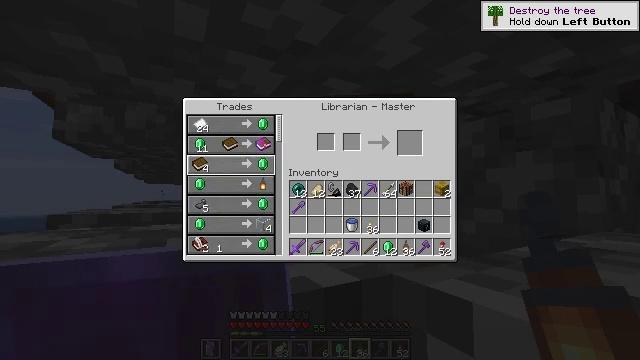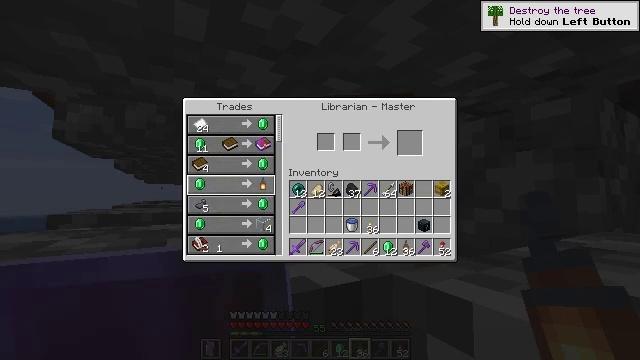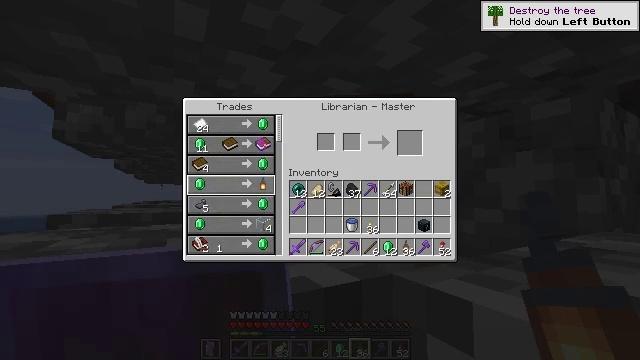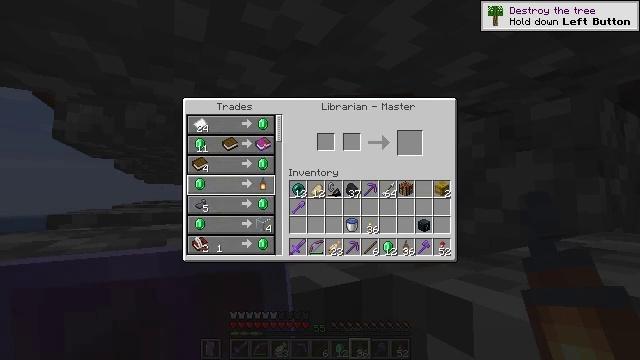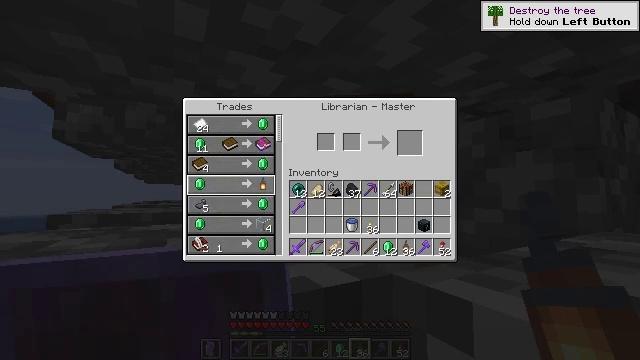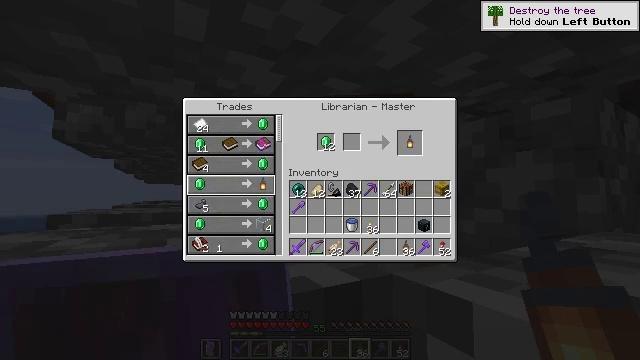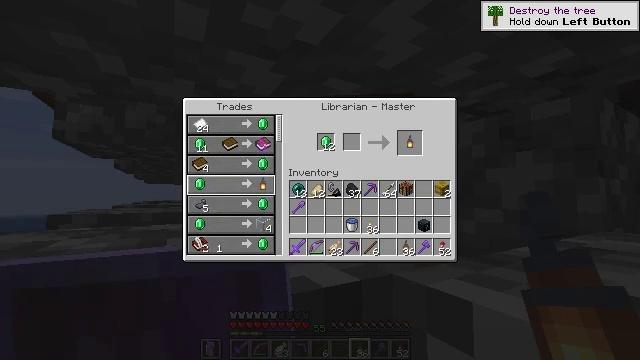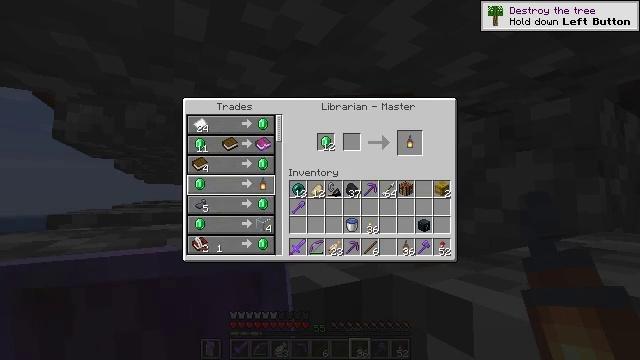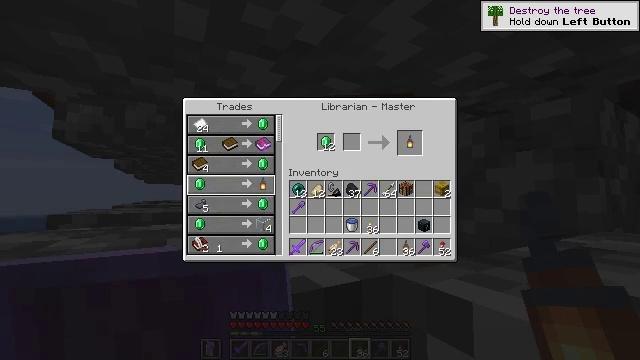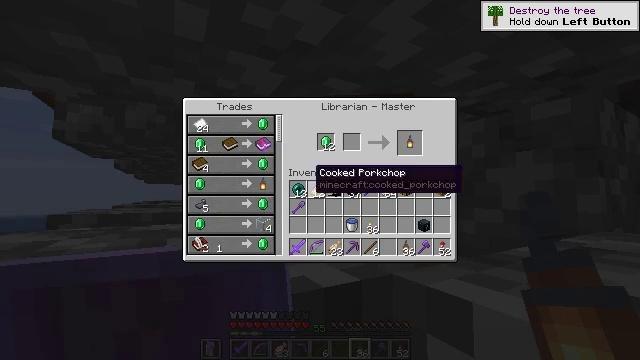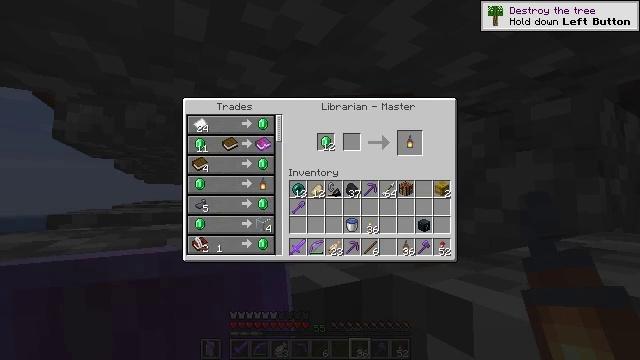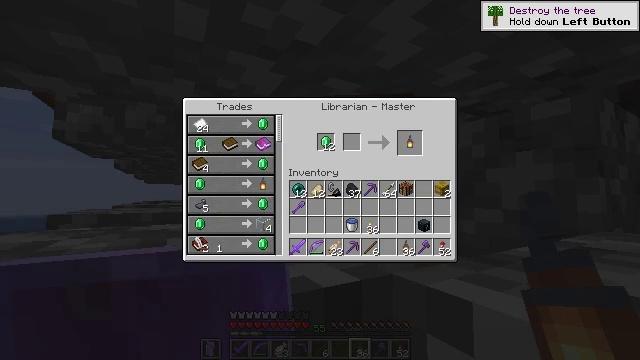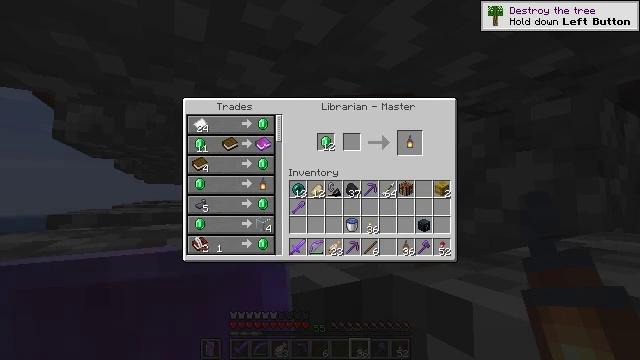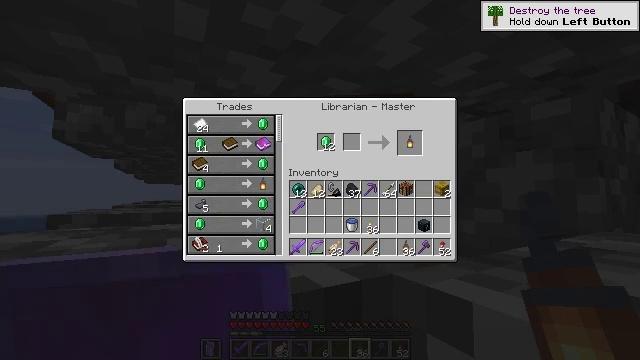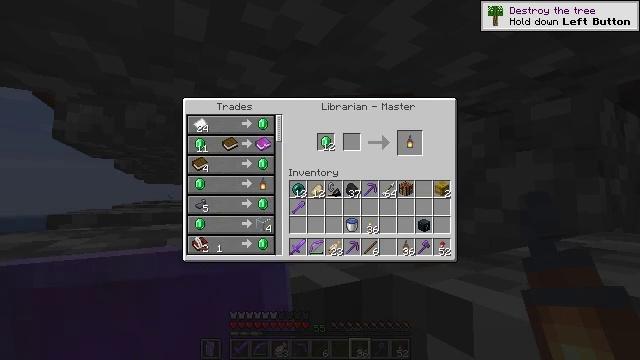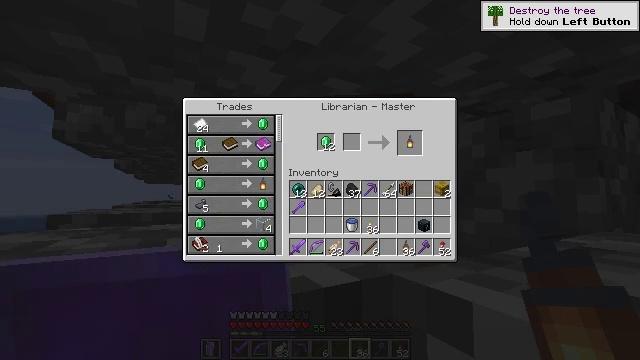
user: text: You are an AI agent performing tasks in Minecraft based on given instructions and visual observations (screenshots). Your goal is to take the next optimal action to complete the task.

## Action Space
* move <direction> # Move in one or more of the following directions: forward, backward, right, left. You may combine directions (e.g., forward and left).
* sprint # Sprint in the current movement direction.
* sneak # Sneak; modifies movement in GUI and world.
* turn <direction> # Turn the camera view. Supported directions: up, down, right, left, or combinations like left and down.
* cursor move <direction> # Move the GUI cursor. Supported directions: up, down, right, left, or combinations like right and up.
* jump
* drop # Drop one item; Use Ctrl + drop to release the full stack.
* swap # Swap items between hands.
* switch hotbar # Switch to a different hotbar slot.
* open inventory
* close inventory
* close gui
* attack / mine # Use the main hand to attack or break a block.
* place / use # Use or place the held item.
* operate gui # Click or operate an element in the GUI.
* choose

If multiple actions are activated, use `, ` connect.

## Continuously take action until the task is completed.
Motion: motion action
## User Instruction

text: Turn iron nuggets and a torch into a lantern via the crafting table.
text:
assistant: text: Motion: sneak, turn right and down
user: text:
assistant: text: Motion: sneak
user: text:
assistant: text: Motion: sneak
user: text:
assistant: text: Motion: sneak
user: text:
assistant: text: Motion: sneak, attack / mine
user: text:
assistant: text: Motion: sneak, attack / mine
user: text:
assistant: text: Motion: sneak, attack / mine
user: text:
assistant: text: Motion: sneak, turn right
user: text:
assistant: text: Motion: sneak, turn right and up
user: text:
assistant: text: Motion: sneak, turn right and up
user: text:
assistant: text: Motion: sneak, turn right
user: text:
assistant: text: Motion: sneak, turn right
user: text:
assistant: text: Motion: sneak
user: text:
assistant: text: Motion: sneak, turn right
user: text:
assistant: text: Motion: sneak
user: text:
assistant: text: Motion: sneak
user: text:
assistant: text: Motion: sneak
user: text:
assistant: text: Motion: sneak
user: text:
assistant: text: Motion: sneak
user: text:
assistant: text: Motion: sneak, turn left
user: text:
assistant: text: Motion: sneak
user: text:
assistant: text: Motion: sneak, turn left
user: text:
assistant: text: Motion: sneak
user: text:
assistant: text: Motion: sneak
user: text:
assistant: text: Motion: sneak
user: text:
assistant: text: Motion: sneak, attack / mine
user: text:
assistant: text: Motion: sneak, attack / mine
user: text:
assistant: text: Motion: sneak, attack / mine
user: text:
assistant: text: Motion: sneak, attack / mine
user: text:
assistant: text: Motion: sneak, attack / mine